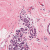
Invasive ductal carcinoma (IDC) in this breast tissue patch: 0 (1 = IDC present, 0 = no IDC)